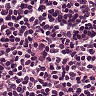
Metastatic tissue present: no